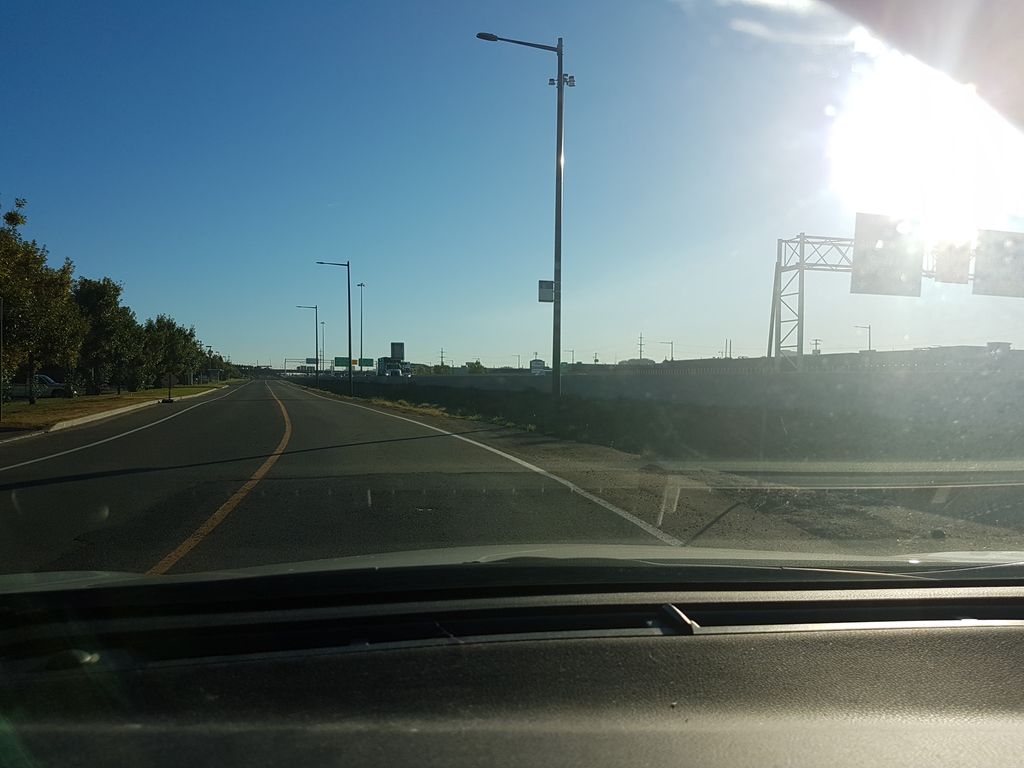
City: quebec_city